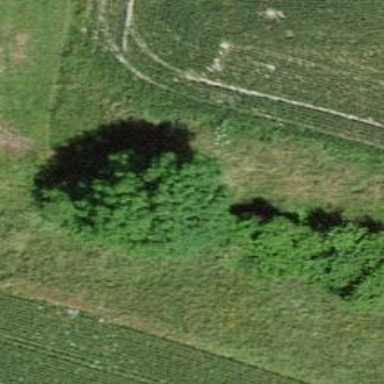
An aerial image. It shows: Deciduous tree with broadleaved leaves.